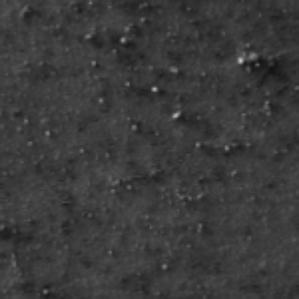
Label: frost